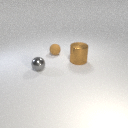
small brown rubber sphere to the left of large brown metal cylinder